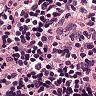
Metastatic tissue present: no